Aerial crown-view tile of a tropical tree (Barro Colorado Island, Panama), acquired 20240716:
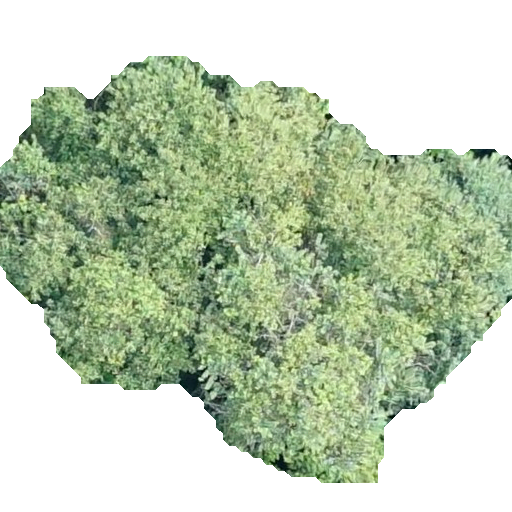
Species: Hieronyma alchorneoides
GBIF accepted scientific name: Hieronyma alchorneoides
Crown area: 237.868 m²